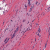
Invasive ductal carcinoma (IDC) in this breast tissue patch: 1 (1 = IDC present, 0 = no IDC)